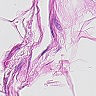
Metastatic tissue present: no